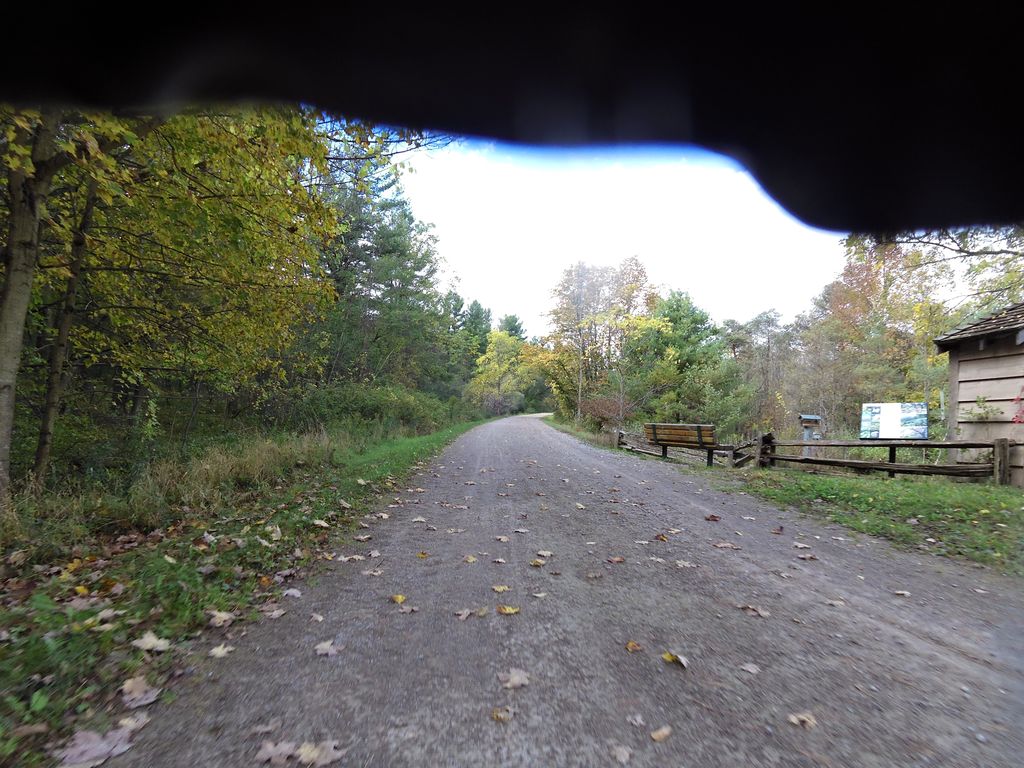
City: hamilton